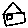
Label: house